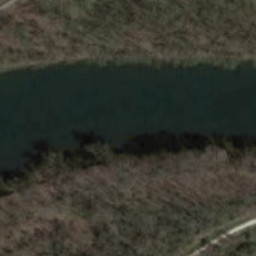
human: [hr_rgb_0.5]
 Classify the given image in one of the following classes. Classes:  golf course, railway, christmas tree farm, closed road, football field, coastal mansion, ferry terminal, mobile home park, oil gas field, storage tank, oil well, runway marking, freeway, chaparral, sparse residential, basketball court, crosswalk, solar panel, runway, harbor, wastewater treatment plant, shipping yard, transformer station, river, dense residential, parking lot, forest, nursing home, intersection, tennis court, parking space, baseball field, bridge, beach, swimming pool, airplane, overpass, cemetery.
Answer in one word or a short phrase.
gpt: river